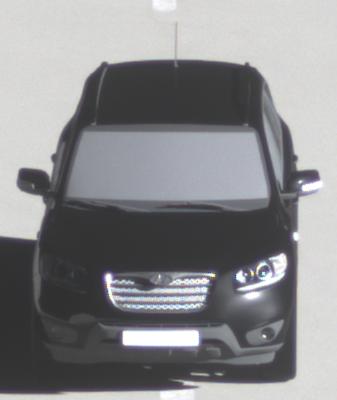
Make: Hyundai
Model: Santa Fe 2.4
Detailed model: Santa Fe (CM)
Model produced from: 2010/01
Model produced until: 2012/09
Doors: 5
Color: black
Road condition: wet road
Daytime: morning or afternoon
Contrast: high contrast